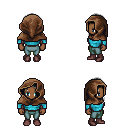
a pixel art fantasy rpg character, female body template, human, dark skin, teal long-sleeve shirt, teal pants, gray long hairstyle, cloth hood, maroon shoes, four views (front, back, left, right), 2x2 character sprite sheet, small pixel art, hard edges, no anti-aliasing